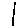
Label: line